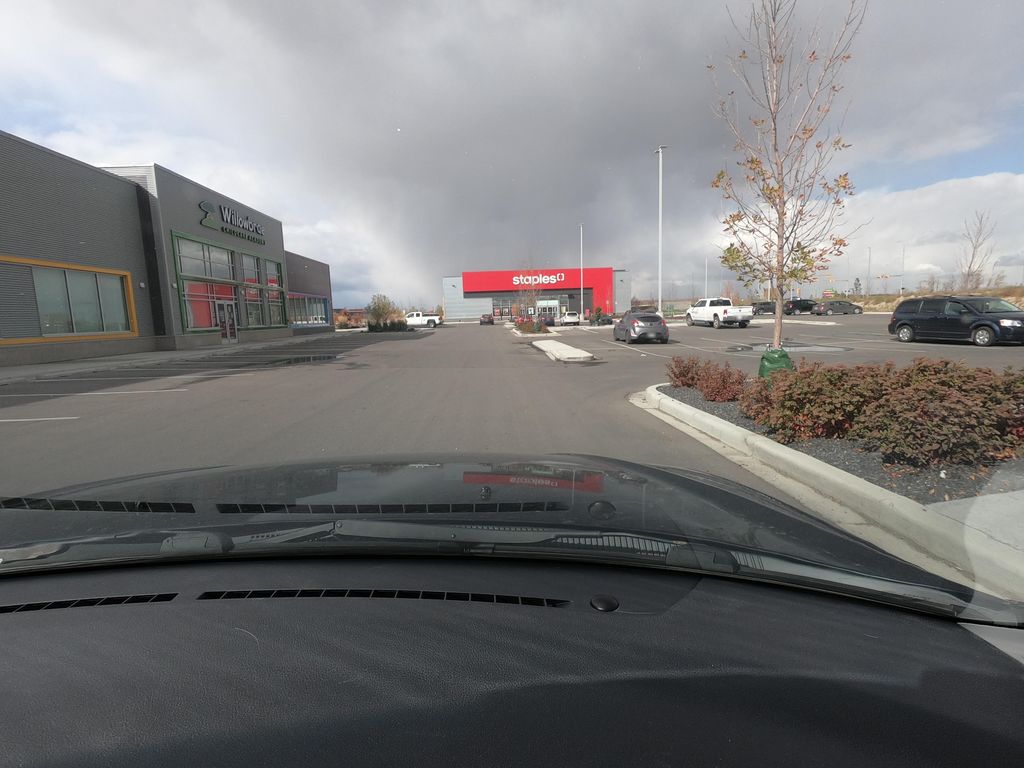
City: calgary